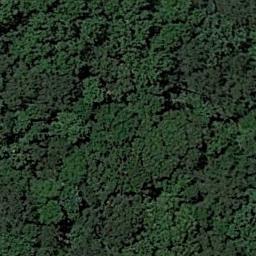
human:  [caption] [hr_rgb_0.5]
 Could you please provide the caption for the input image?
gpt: The forest has a lot of dense green trees of different color depths .

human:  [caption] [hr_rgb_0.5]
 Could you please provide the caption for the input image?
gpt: The forest is full of green trees .

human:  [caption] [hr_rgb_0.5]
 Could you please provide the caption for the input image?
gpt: This is a dense forest .

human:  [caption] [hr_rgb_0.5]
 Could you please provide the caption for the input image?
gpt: Many green trees are in a forest .

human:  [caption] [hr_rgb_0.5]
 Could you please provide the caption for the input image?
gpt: A dense forest with many green trees .